Field crop: maize
Growth stage: 2
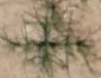
Species: salsola